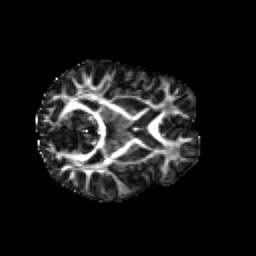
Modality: FA
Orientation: axial
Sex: female
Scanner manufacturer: siemens
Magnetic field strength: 3 T
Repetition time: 5 s
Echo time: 0.071 s